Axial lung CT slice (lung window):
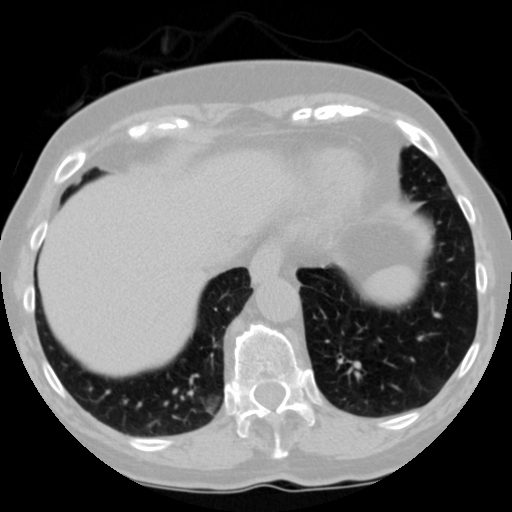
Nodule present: no